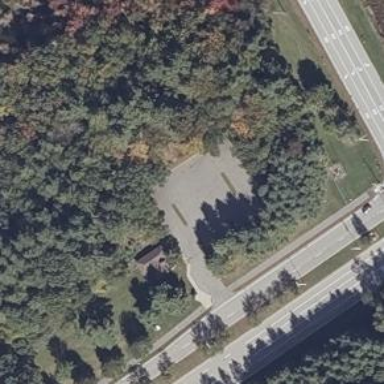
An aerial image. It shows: Paved parking area.